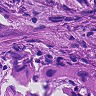
Metastatic tissue present: yes